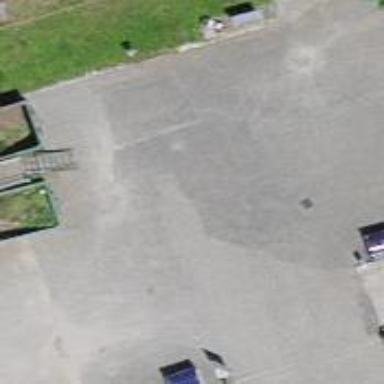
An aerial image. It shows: Recycling container for green waste and scrap metal.